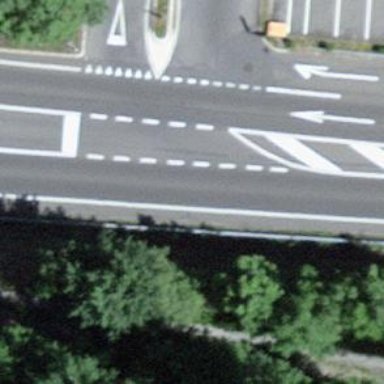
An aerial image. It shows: Primary road with asphalt surface.